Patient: sex M, age 43
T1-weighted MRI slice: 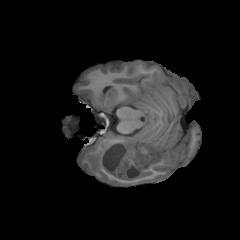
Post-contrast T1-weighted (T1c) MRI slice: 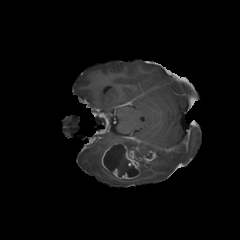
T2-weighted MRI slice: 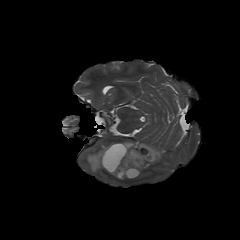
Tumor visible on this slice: yes
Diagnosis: Glioblastoma, IDH-wildtype
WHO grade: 4